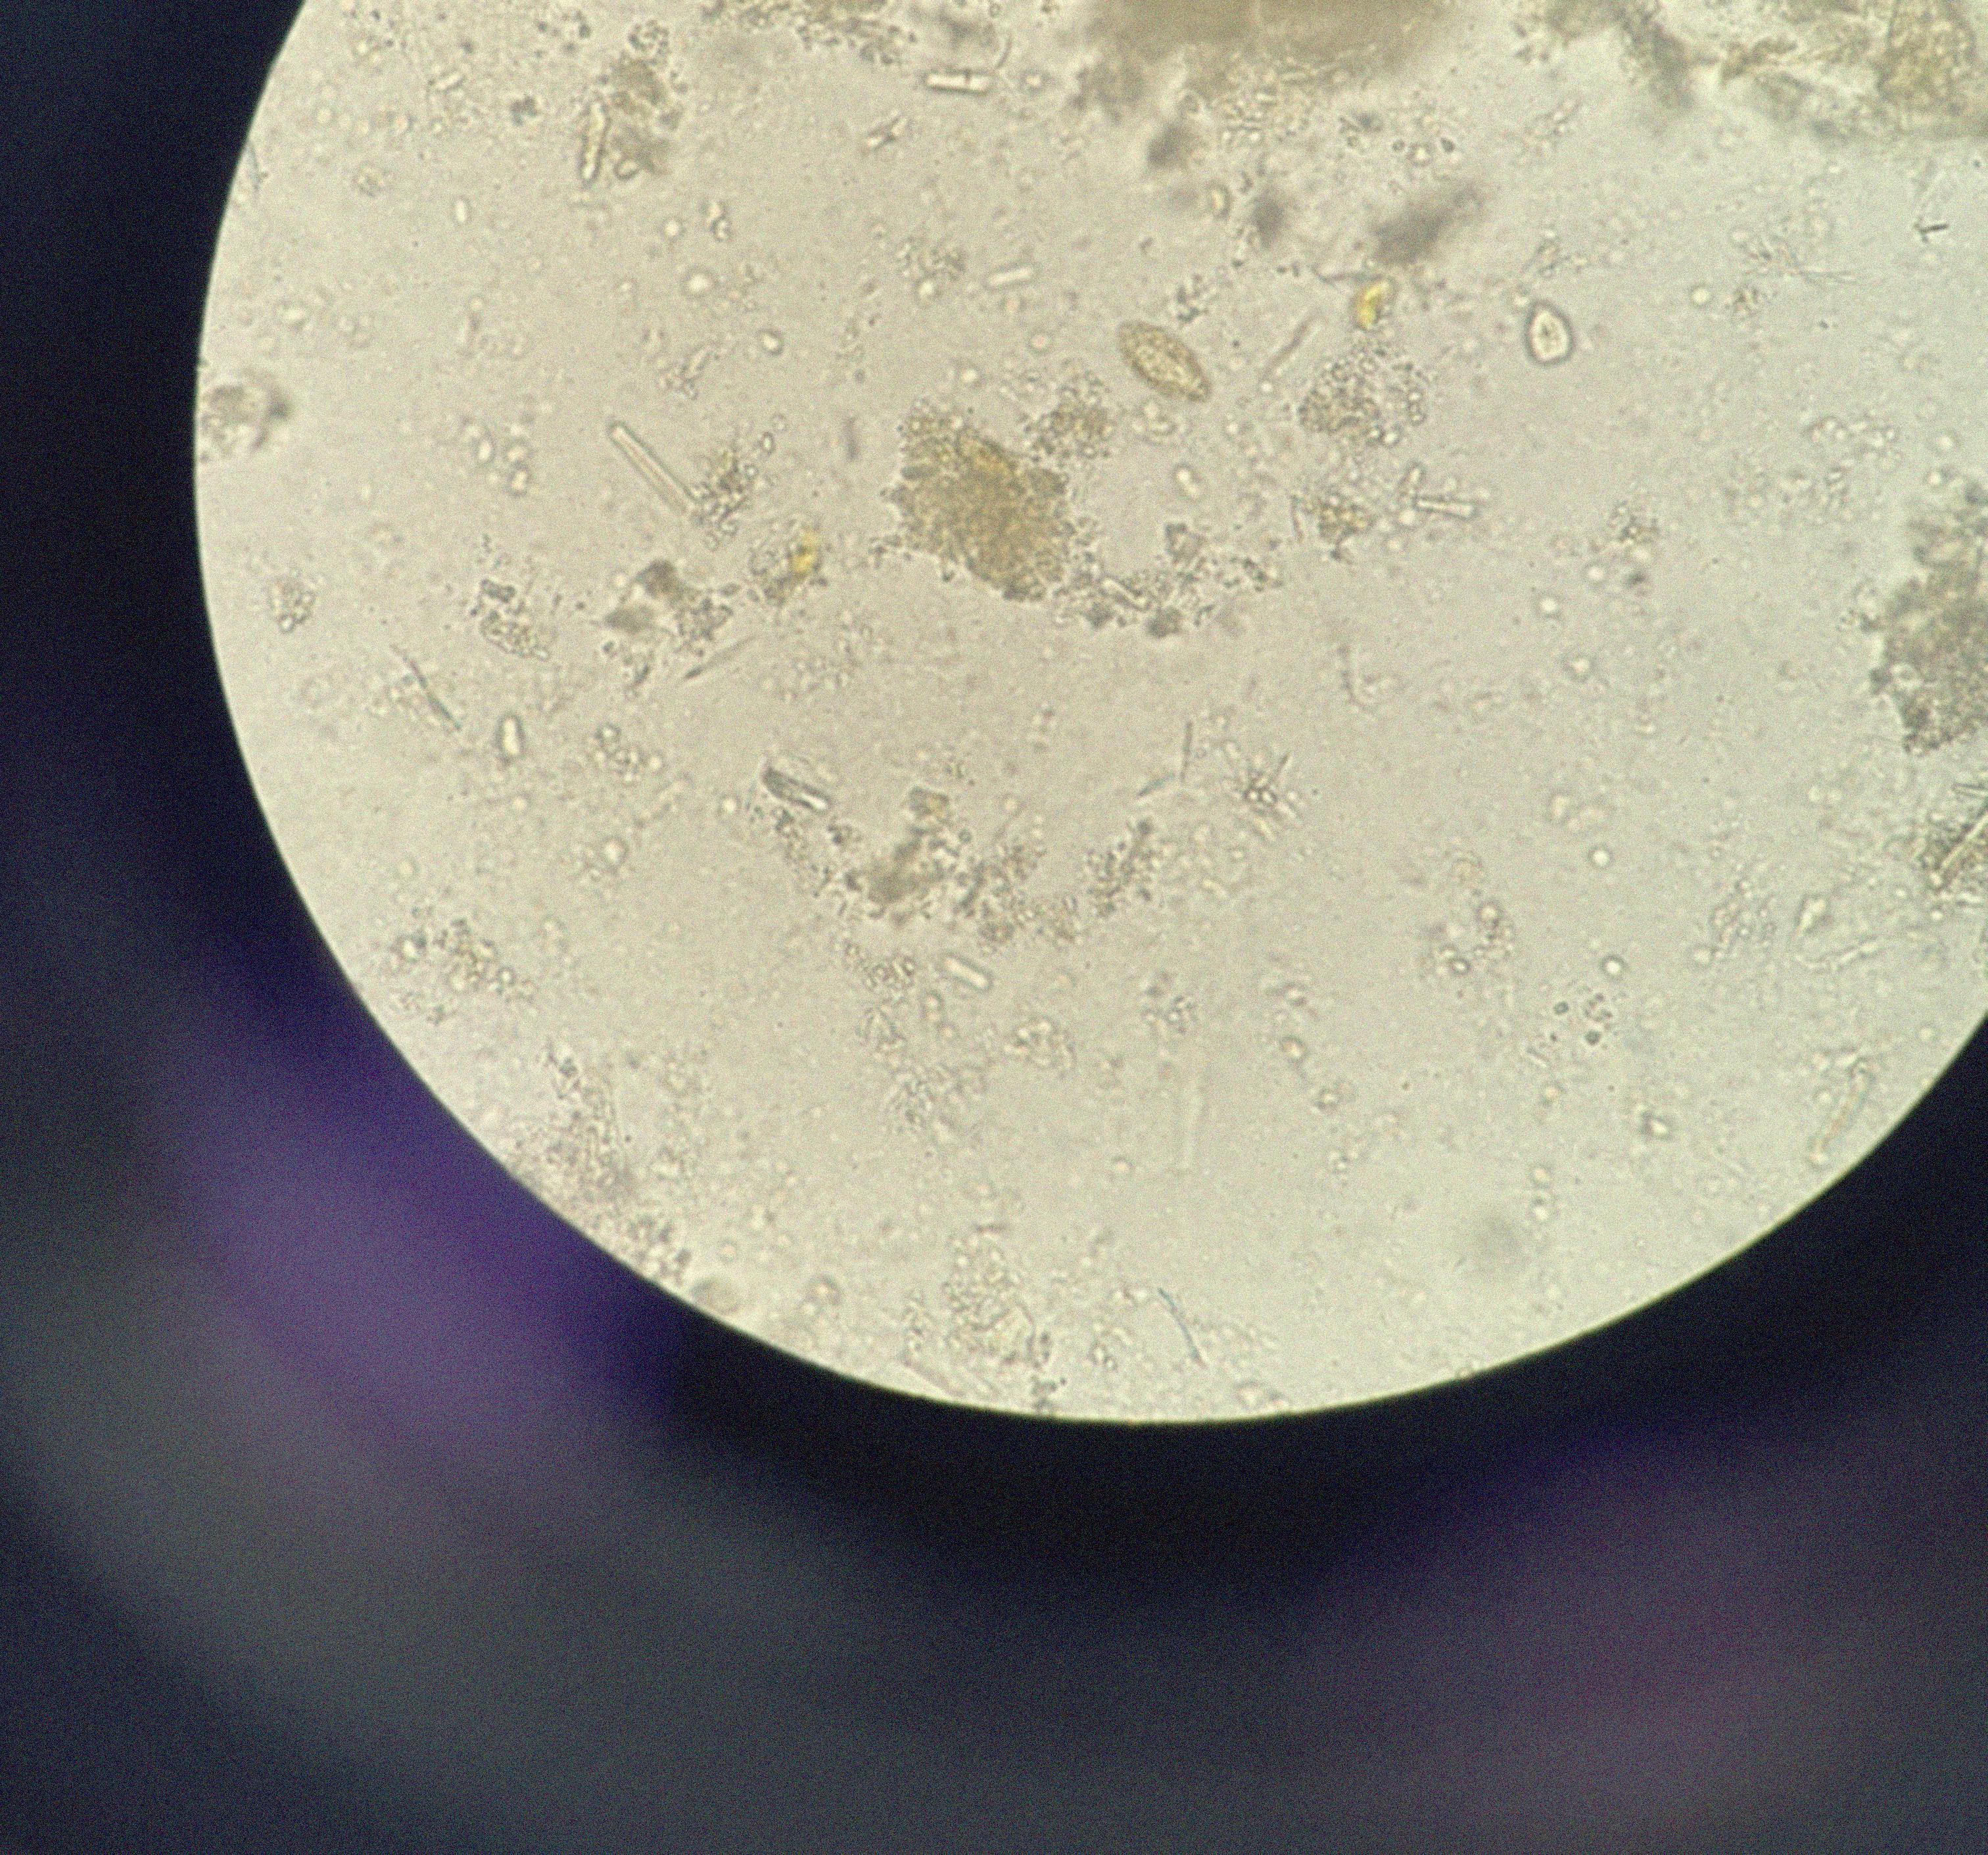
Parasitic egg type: Opisthorchis viverrine